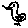
Label: bird